Question: What is the meaning of some splitter lines in the 'Net' tab of the firebug:

In this picture line 1 and 2 seems to be in same group. And line 3 is grouped alone.
What's the meaning of these groupings?
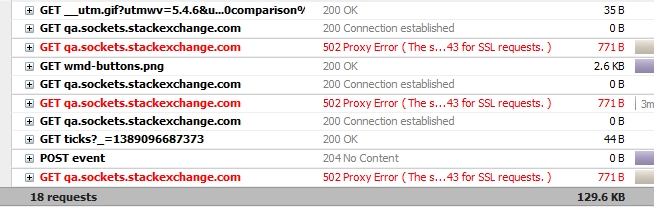
Answer: In order to keep the X axis (time) in sensible extent, the waterfall graph breaks the time and starts displaying new requests that start later (in the page life) again from the beginning.
In other words, the request that starts after predefined period of time (1s by default) since the previous request finished, starts from 0 time of the graph again. This avoids endless extension of the X axis, which would make the graph less readable.
Every request that starts from beginning creates a new group. Groups are visually separated by a bit bolder horizontal line.
There is a preference extensions.firebug.netPhaseInterval [ms] that allows to set the gap after the time break should happen (set to 1000 by default). If set to 0, breaking doesn't happen at all (i.e. no grouping).
See also:
<URL>
Honza